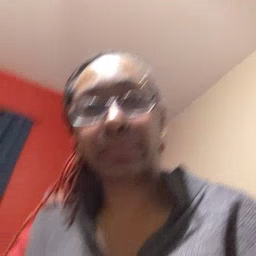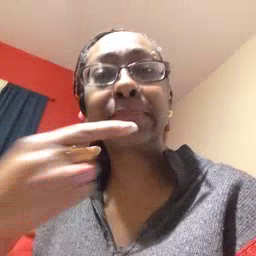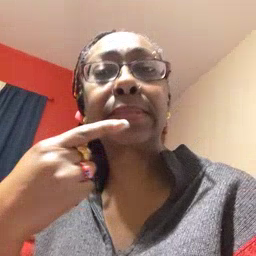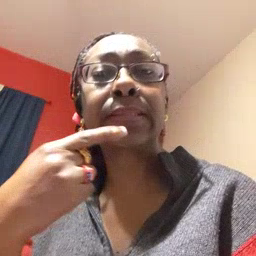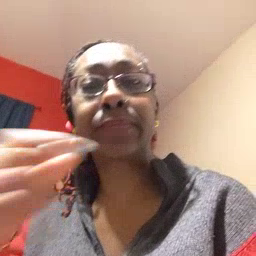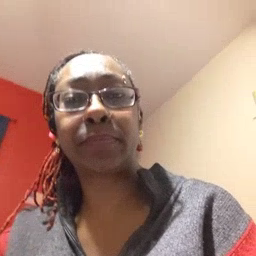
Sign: say